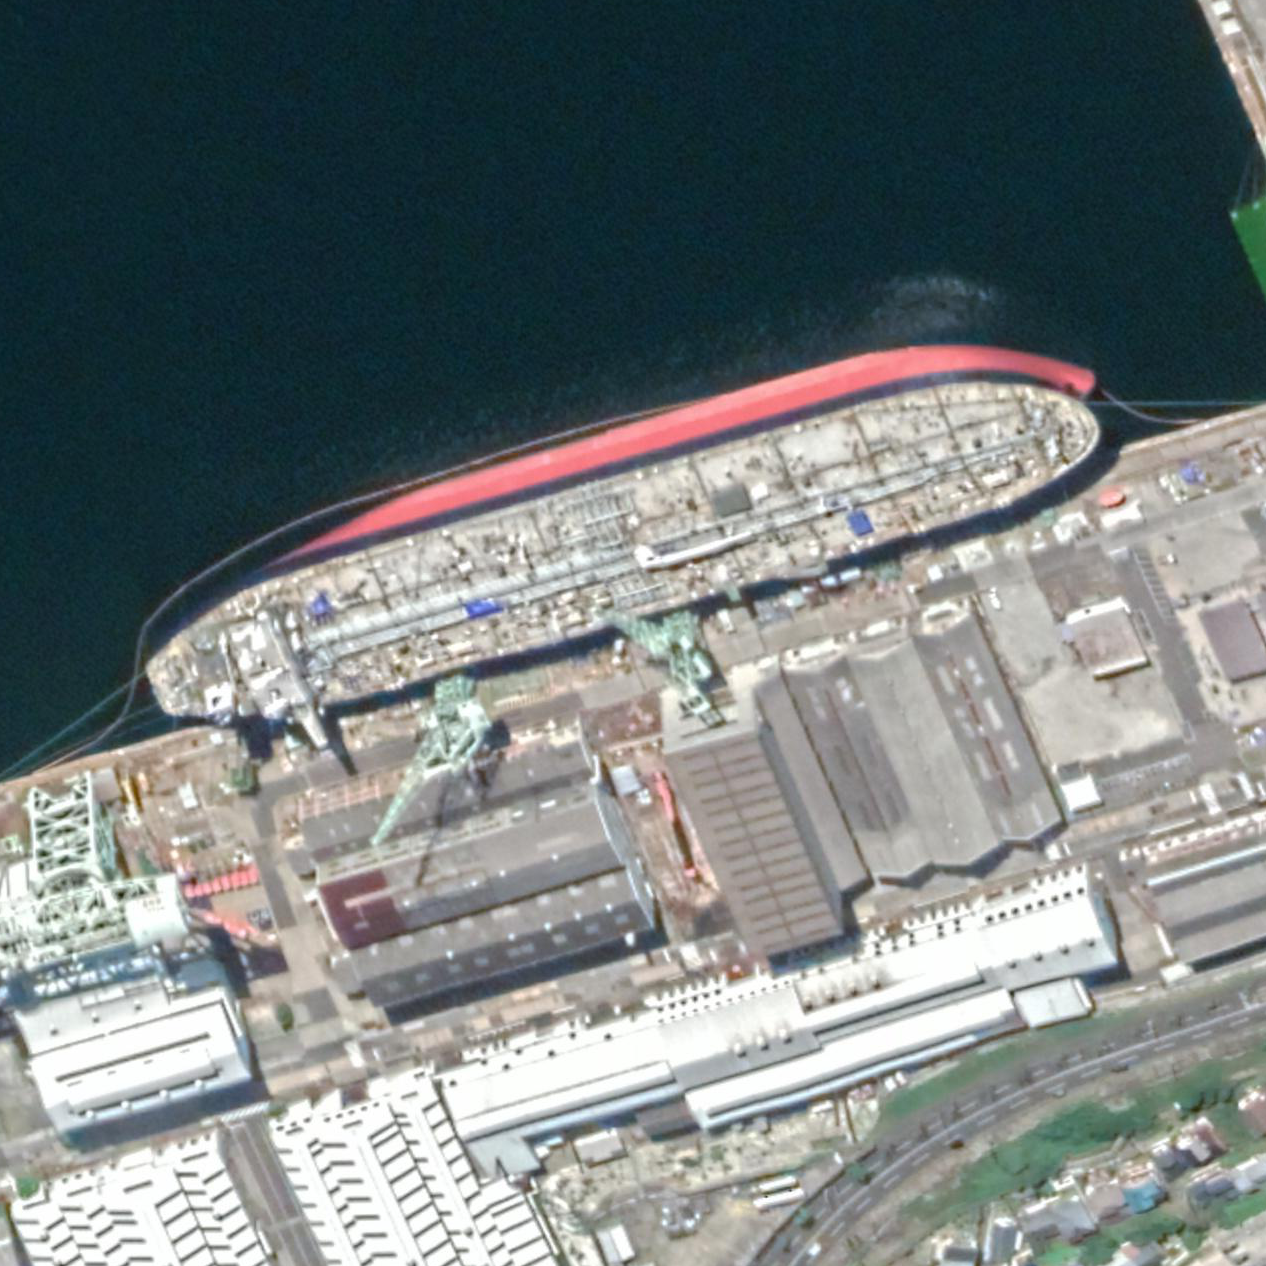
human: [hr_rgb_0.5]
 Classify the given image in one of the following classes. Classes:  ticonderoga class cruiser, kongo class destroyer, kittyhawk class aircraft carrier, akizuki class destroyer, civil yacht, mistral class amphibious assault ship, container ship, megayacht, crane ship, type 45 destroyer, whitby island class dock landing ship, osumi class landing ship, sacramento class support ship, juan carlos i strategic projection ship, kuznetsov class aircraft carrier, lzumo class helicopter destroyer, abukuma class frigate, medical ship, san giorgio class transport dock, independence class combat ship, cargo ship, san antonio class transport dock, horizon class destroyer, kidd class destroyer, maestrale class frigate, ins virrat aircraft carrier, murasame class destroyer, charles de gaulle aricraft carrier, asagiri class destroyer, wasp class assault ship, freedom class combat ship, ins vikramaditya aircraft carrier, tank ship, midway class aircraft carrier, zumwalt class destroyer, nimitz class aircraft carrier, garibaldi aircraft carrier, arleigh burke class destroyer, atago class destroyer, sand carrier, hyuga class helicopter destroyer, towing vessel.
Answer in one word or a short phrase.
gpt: Tank ship